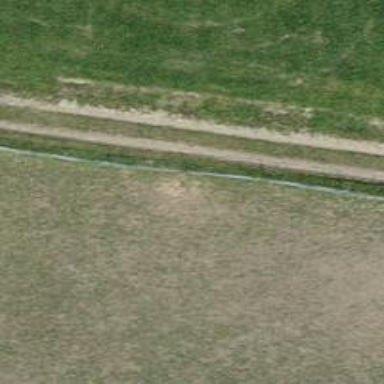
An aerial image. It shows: Dirt track with grade 3 tracktype.